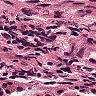
Metastatic tissue present: yes